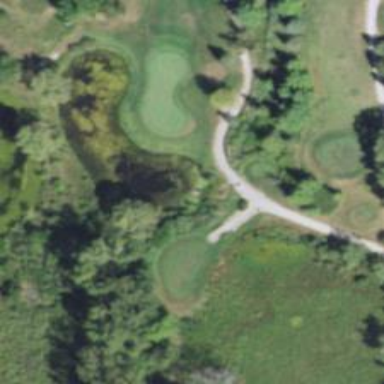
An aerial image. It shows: Path for both road and golf.